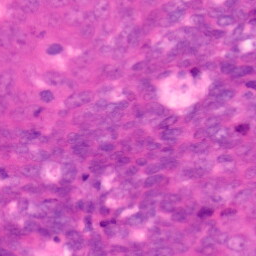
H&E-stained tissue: Colon